Interaction volume radius: 10 \u00c5
Interaction volume height: 10 \u00c5
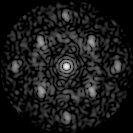
Disorder parameter: 0.4498